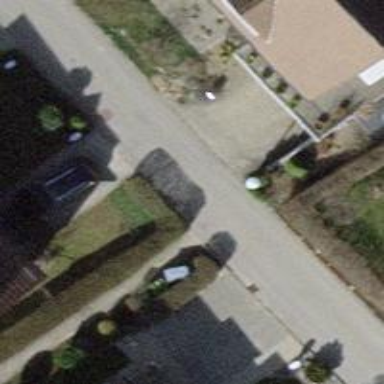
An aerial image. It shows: Hedge acting as barrier.